Question: Count the number of objects in the diagram.
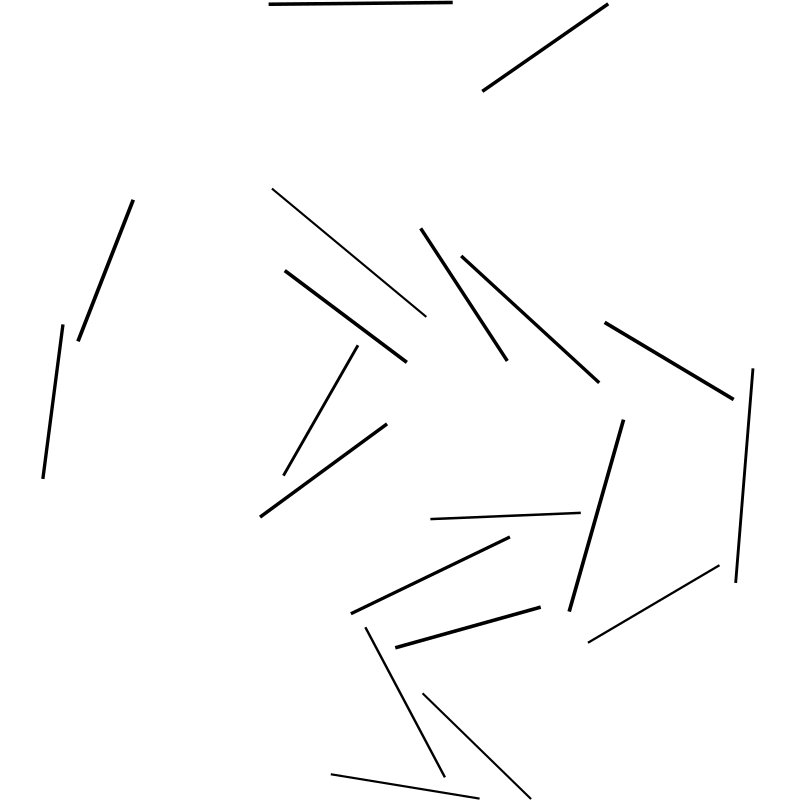
Answer: 20